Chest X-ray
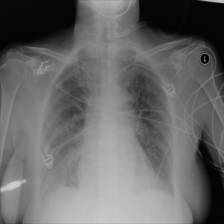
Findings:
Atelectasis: negative
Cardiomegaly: negative
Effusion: negative
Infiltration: negative
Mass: negative
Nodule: negative
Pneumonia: negative
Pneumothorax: negative
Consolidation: negative
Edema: negative
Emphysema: negative
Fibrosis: negative
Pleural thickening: negative
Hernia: negative